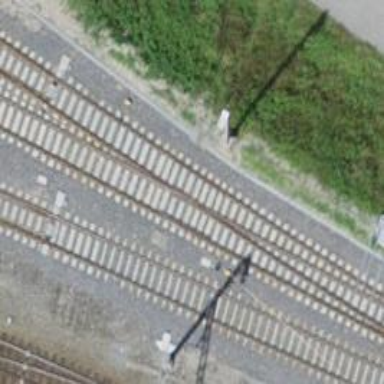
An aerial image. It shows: Railway yard with single electrified track. The contact line has voltage of 3000 or 15000.